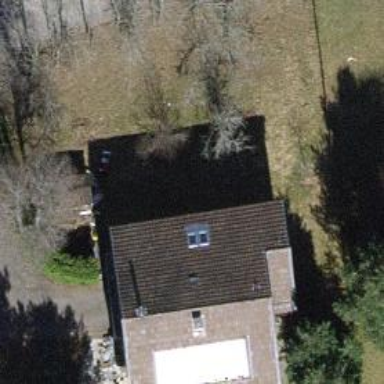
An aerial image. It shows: Detached building with gabled roof.